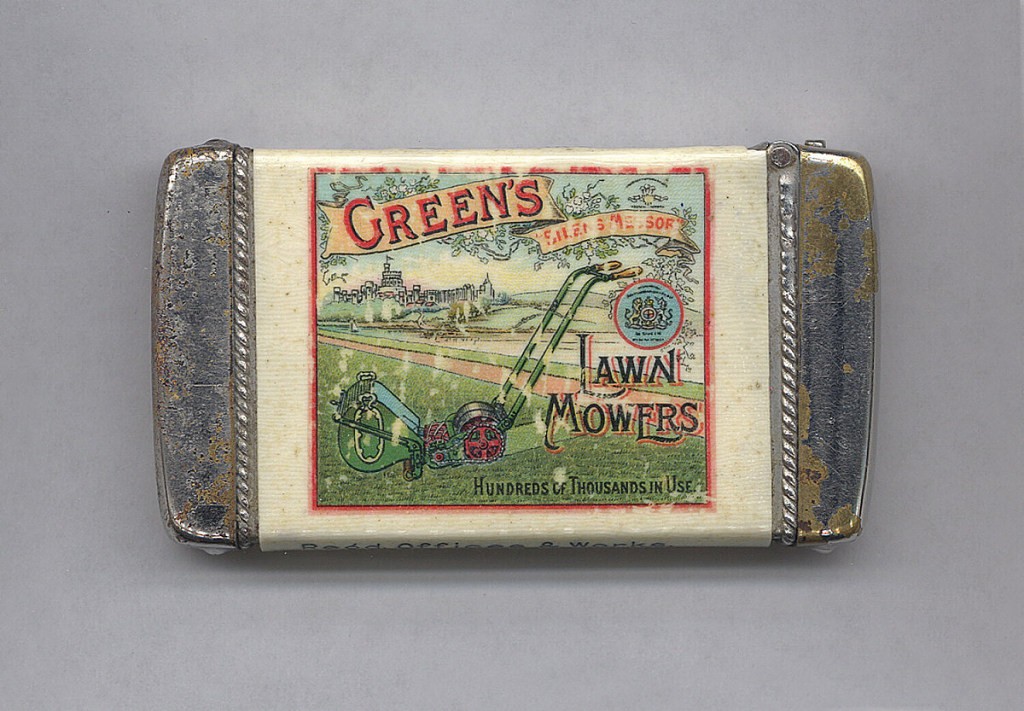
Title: Advertisement for "Green's Lawn Mowers"
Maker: Whitehead & Hoag Company
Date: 1900–10
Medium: Plated metal, printed celluloid
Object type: Matchsafe
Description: Rectangular, curved top and bottom, featuring polychrome printed decoration, image/text reads horizontally, of lawn mower on grass lawn with path, river and castle in background, inscribed on decorative banner above "Green's," partially legible inscription on smaller banner "Silens Mesoff" [?], coat-of-arms at right, below inscribed "Lawn Mowers, Hundreds of Thousands in Use." Side panel below inscribed "Regd. Offices & Works, Smithfield Iron Works, Leeds." Reverse features red lion, coat-of-arms, unicorn on top of banner inscribed "Dieu Et Mon Droit, inscribed above "Thos. Green& Son, Ltd., Established Over Half A Century" and inscribed below "Appointed By Royal Warrant Horticulture Engineers To His Majesty The King." In fine print below inscribed "The Whitehead & Hoag [illegible print], St., London, E.C., Made in U.S.A." Side panel below inscribed "London Offices & Works, New Surrey Works, Southwark Street, S.E." Lid hinged on side. Striker on bottom.